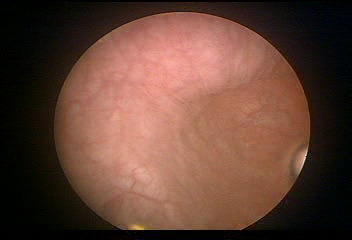
Modality: WLC
Class: Normal mucosa
Bladder cancer association: No